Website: apple
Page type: customer-info-address
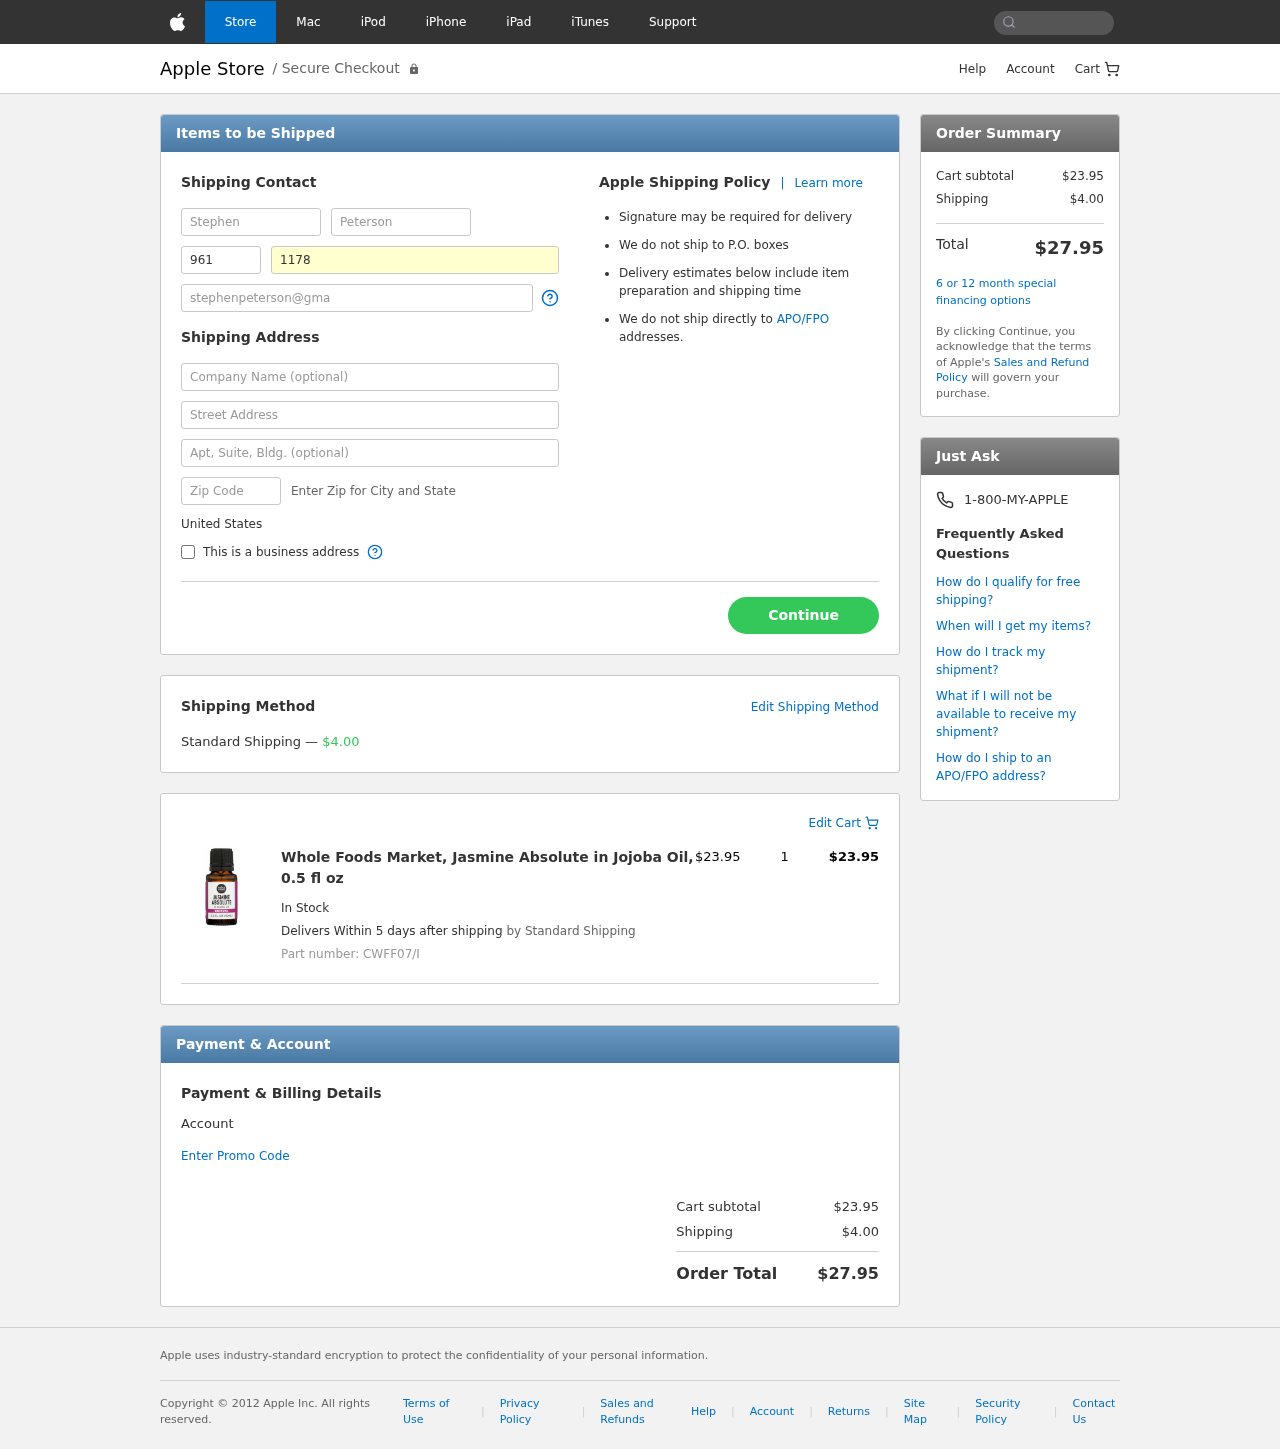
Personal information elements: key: PII_COUNTRY
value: United States
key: PII_FIRSTNAME
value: Stephen
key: PII_LASTNAME
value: Peterson
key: PII_PHONE_AREA
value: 961
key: PII_PHONE_LINE
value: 1178
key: PII_EMAIL
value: stephenpeterson@gmail.com
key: PII_STREET
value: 03753 Martinez Trafficway
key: PII_POSTCODE
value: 01678
Product elements: key: PRODUCT1_NAME
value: Whole Foods Market, Jasmine Absolute in Jojoba Oil, 0.5 fl oz
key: PRODUCT1_PRICE
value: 23.95
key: PRODUCT1_QUANTITY
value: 1
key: PRODUCT1_SKU
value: CWFF07/I
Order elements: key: ORDER_SHIPPING_COST
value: $4.00
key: ORDER_ITEM_TOTAL
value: $23.95
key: ORDER_SUBTOTAL
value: $23.95
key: ORDER_TOTAL
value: $27.95